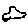
Label: car